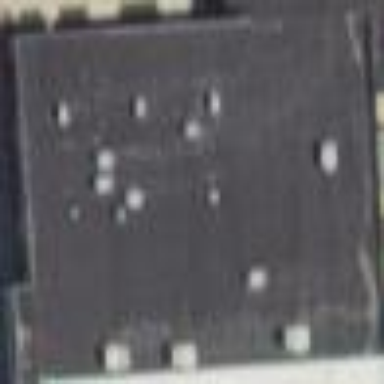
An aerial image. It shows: Building.